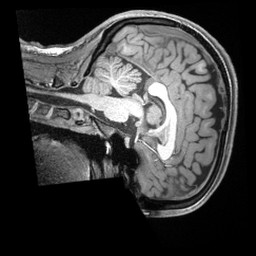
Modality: T1w
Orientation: sagittal
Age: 25
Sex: female
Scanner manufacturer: siemens
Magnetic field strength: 3 T
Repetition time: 2.4 s
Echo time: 0.00226 s